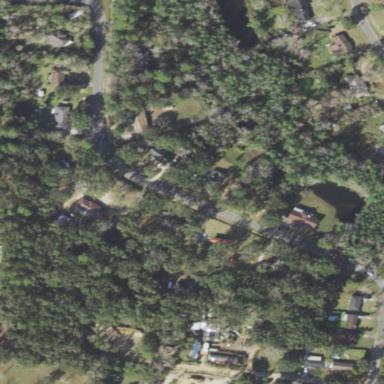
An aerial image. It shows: Single-family residential area.